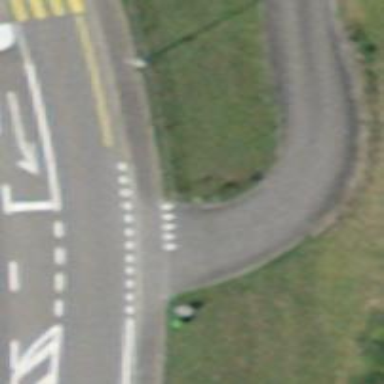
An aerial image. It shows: Asphalt footway with unmarked crossing and visible markings.